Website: home-depot
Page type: delivery-shipping
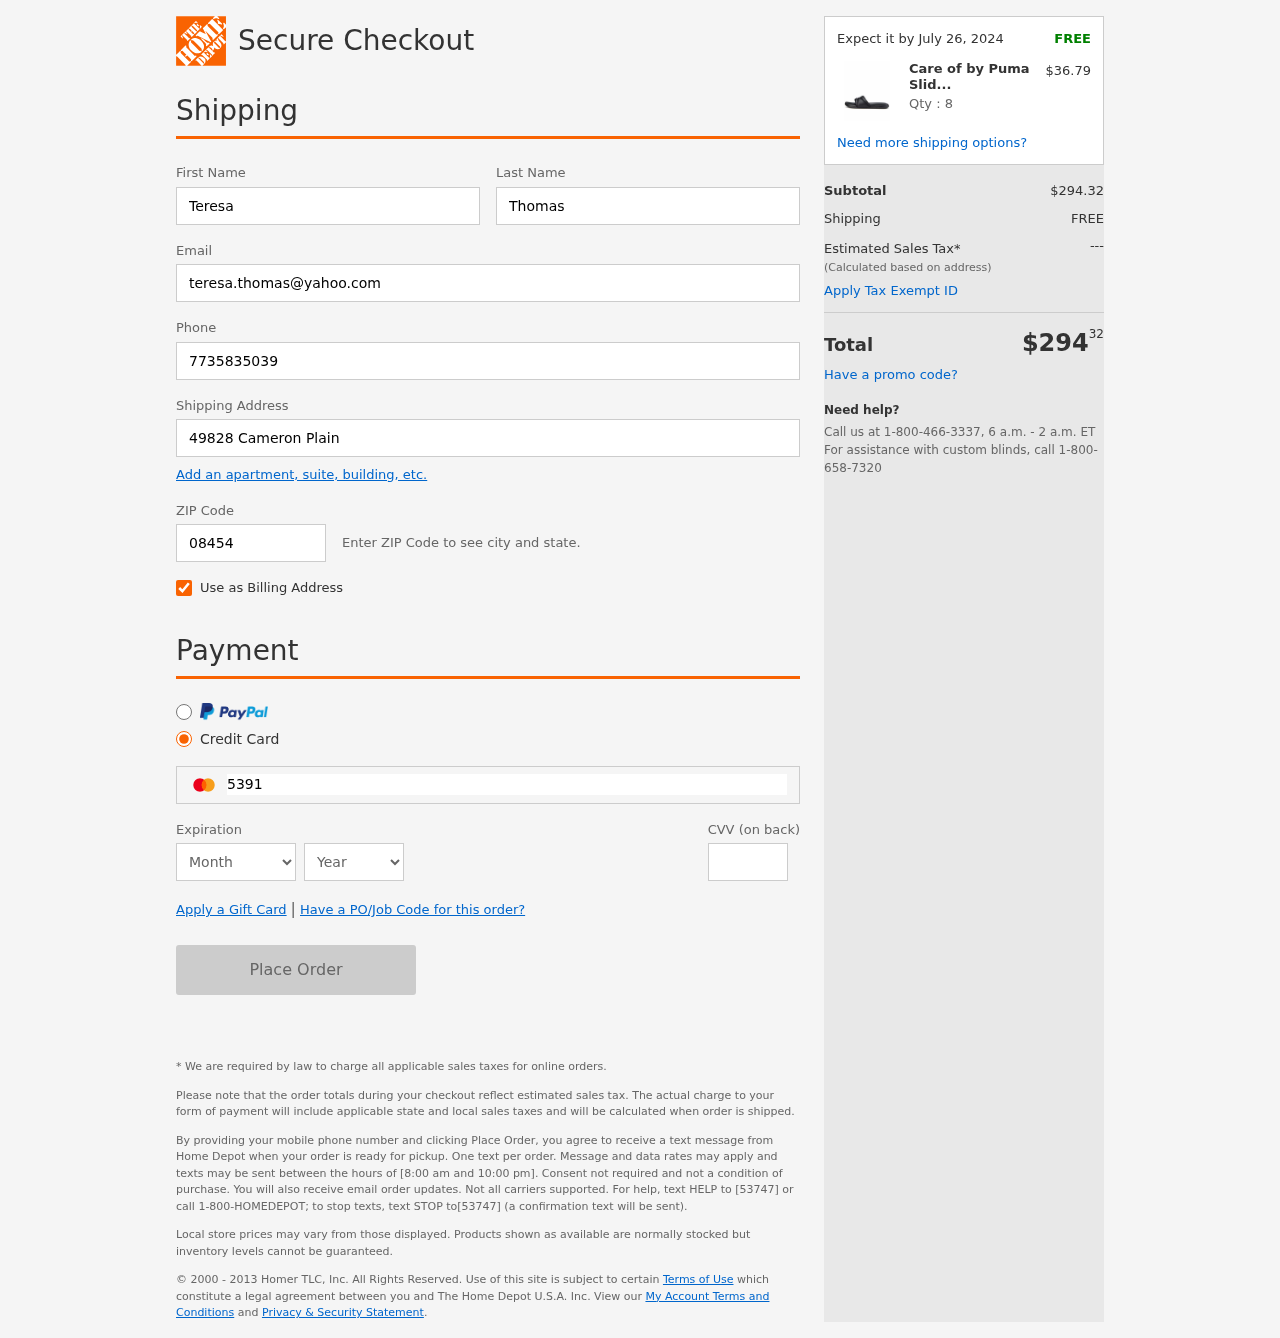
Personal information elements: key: PII_CARD_CVV
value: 549
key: PII_CARD_EXPIRY_MONTH
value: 10
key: PII_CARD_EXPIRY_YEAR
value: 30
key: PII_CARD_NUMBER
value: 5391 1653 6574 8901
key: PII_EMAIL
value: teresa.thomas@yahoo.com
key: PII_FIRSTNAME
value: Teresa
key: PII_LASTNAME
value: Thomas
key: PII_PHONE
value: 7735835039
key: PII_POSTCODE
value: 08454
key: PII_STREET
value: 49828 Cameron Plain
Product elements: key: PRODUCT1_NAME
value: Care of by Puma Slide 2 Women's Flip Flops
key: PRODUCT1_PRICE
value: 36.79
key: PRODUCT1_QUANTITY
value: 8
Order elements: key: ORDER_DELIVERY_DATE
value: Expect it by July 26, 2024
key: ORDER_SUBTOTAL
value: $294.32
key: ORDER_SHIPPING_COST
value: FREE
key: ORDER_TOTAL
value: $29432